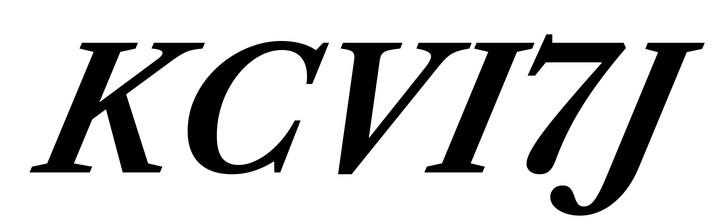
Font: LibreCaslonText-Italic_Bold_Italic